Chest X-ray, PA view. Patient: 30 years old, sex F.
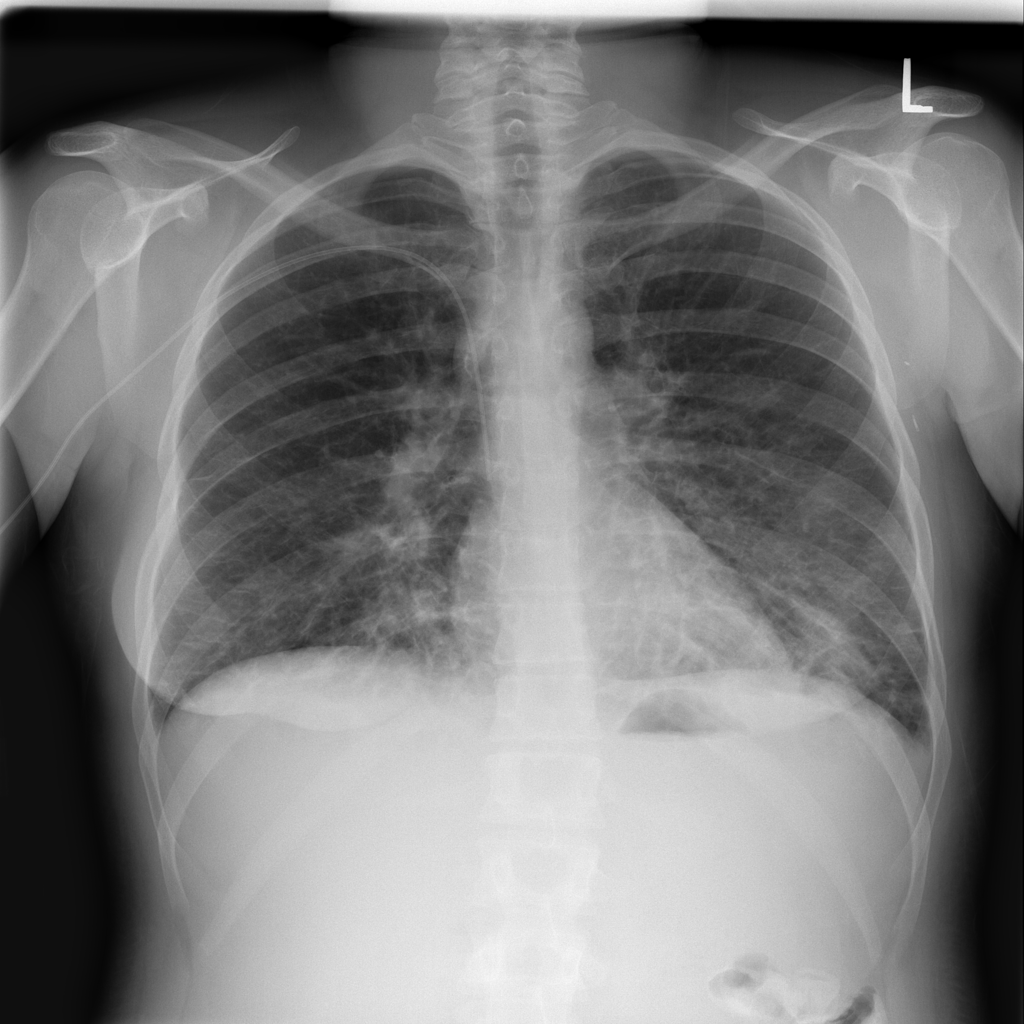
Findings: Edema